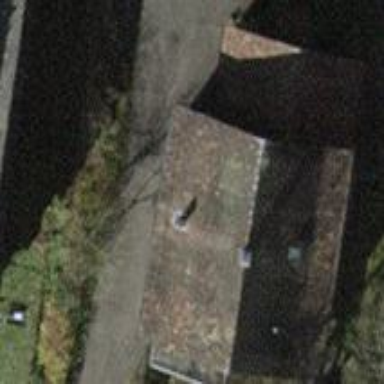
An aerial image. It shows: Detached building.